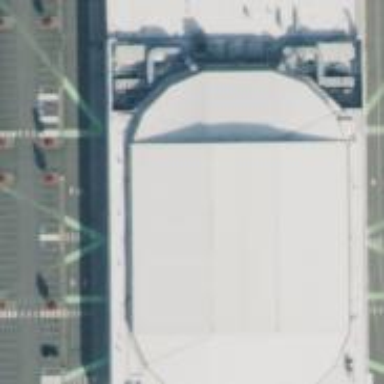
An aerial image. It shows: Stadium building used for hockey and indoor football leisure activities.